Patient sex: F
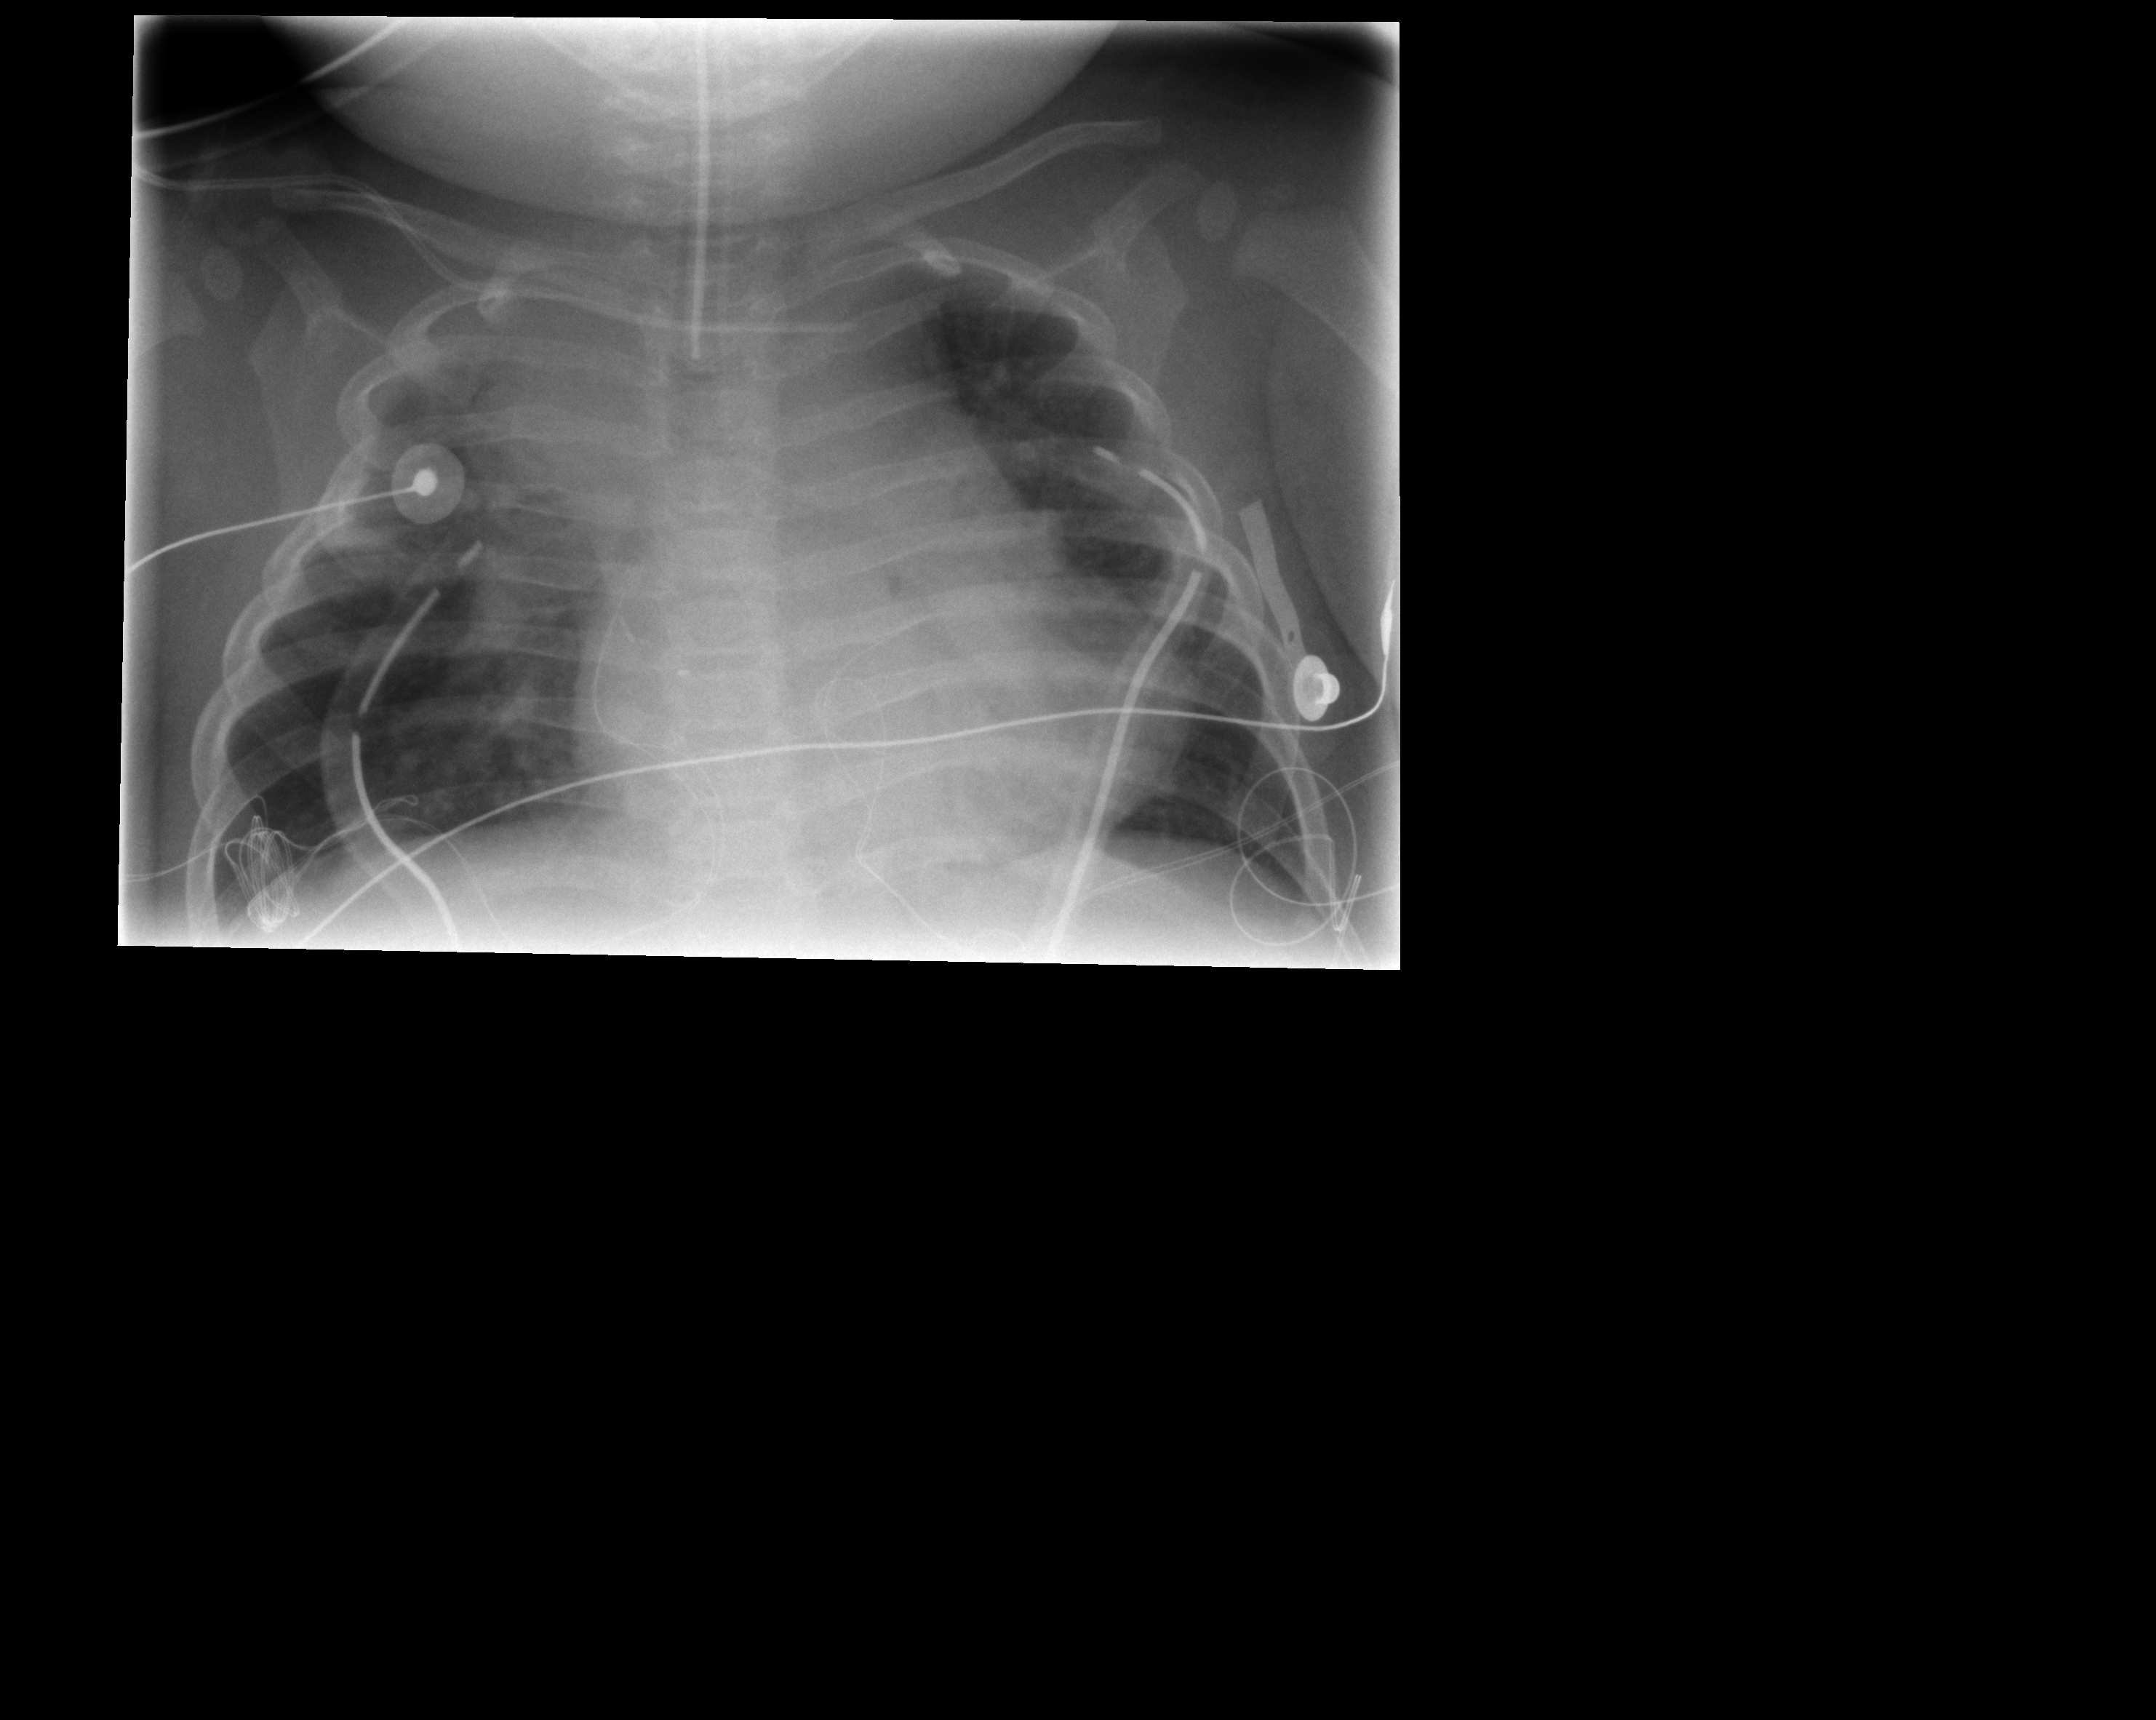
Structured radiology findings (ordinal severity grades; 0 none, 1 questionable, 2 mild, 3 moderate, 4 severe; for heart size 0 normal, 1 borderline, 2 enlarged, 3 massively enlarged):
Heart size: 0
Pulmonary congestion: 1
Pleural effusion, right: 0
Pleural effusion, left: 0
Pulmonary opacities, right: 0
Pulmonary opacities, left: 0
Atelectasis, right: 1
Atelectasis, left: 1